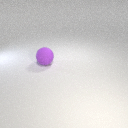
large purple rubber sphere